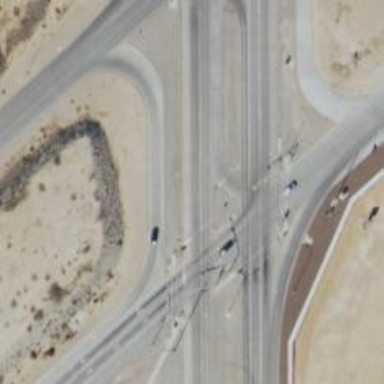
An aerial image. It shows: Secondary link road.